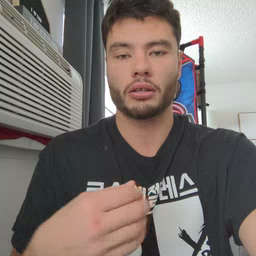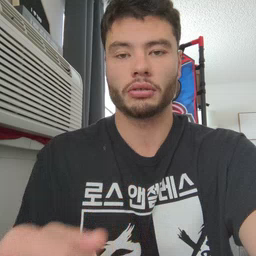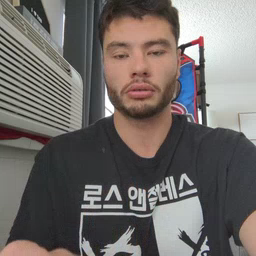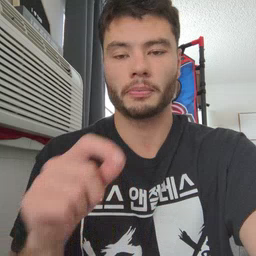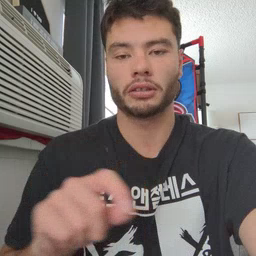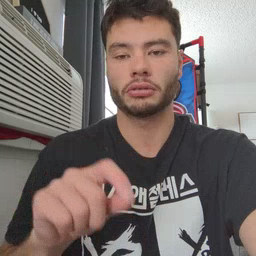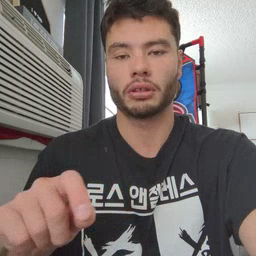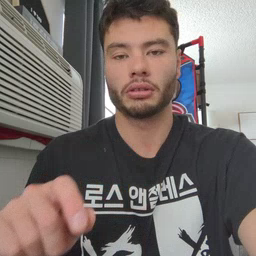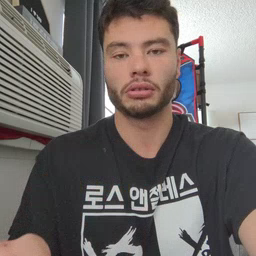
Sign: pencil